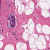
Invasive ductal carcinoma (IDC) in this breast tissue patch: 0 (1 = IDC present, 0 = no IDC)